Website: macys
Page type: customer-info-address
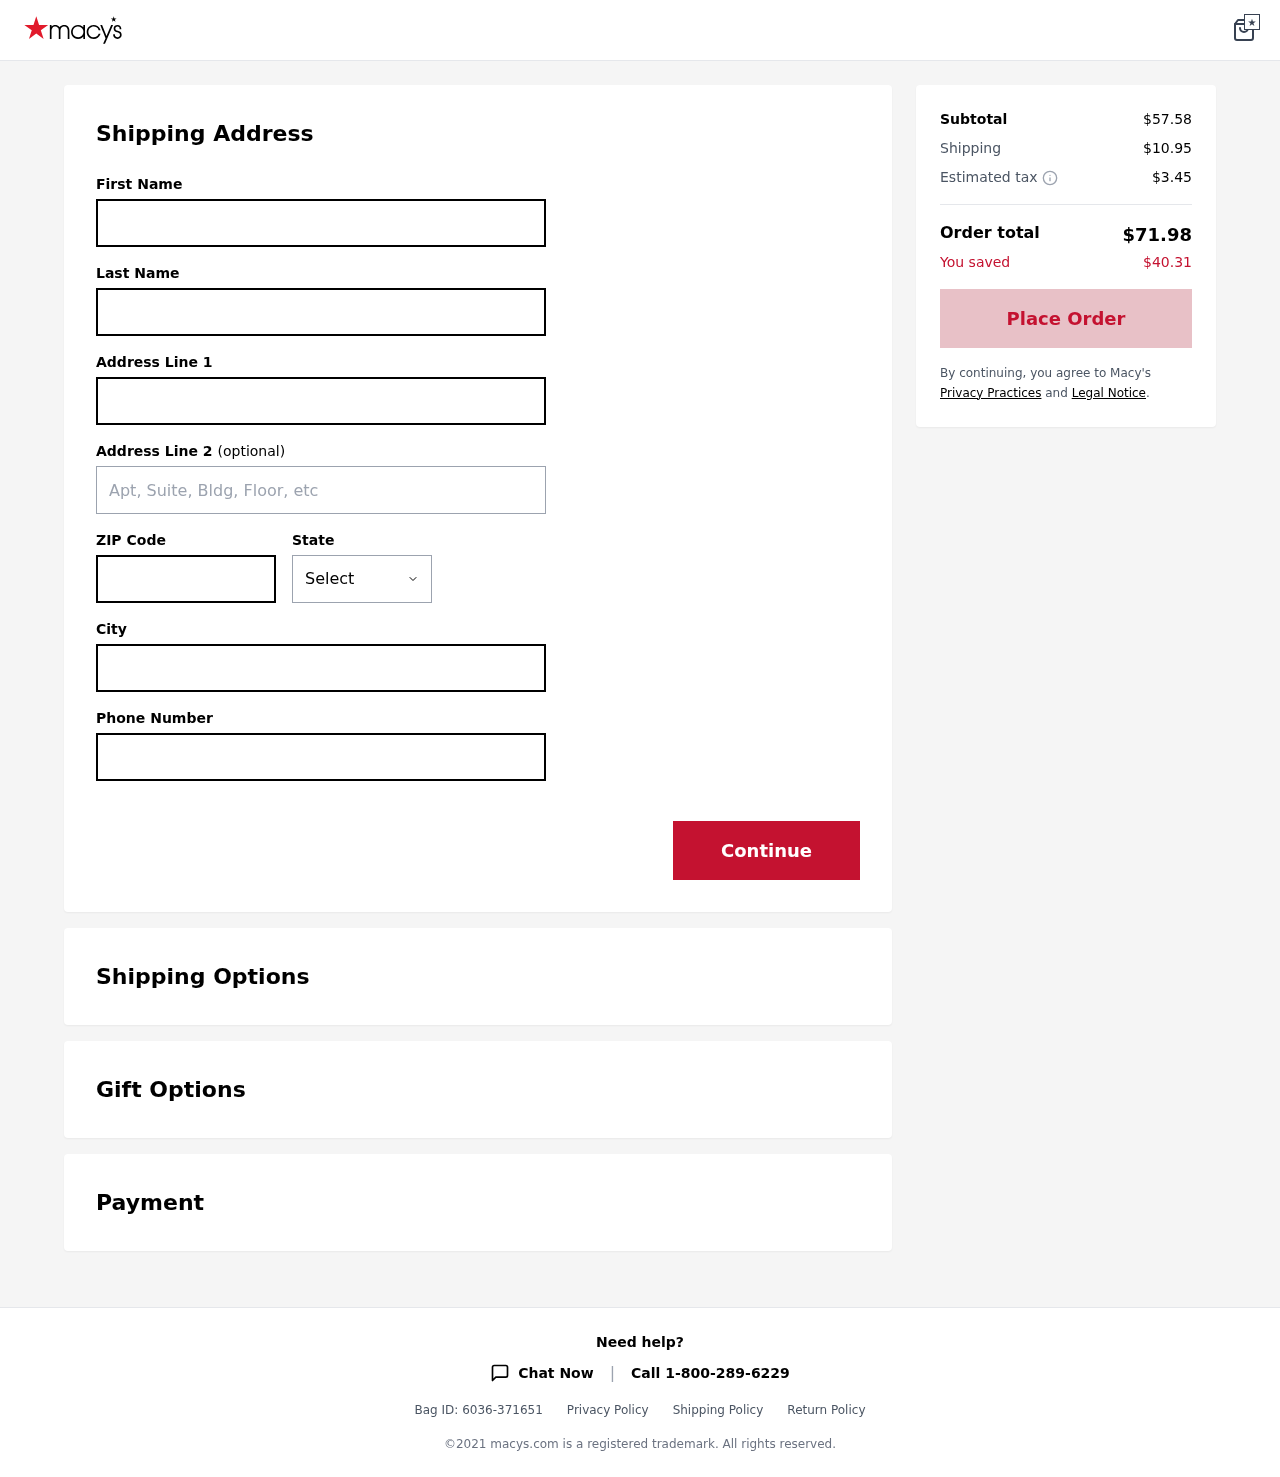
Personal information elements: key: PII_CITY
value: Lake Victoriamouth
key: PII_FIRSTNAME
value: Ryan
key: PII_LASTNAME
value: Holmes
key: PII_PHONE
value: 2023920865
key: PII_POSTCODE
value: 77287
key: PII_STATE
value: Washington
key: PII_STREET
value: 5152 Carter Harbor
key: PII_STREET2
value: Suite 712
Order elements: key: ORDER_SUBTOTAL
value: $57.58
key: ORDER_SHIPPING_COST
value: $10.95
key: ORDER_TAX
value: $3.45
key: ORDER_TOTAL
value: $71.98
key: ORDER_SAVINGS
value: $40.31